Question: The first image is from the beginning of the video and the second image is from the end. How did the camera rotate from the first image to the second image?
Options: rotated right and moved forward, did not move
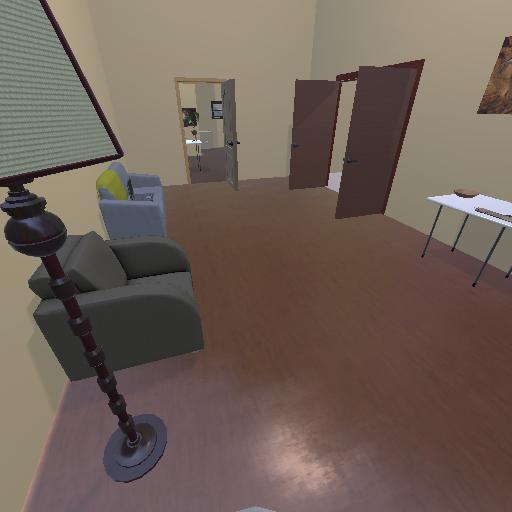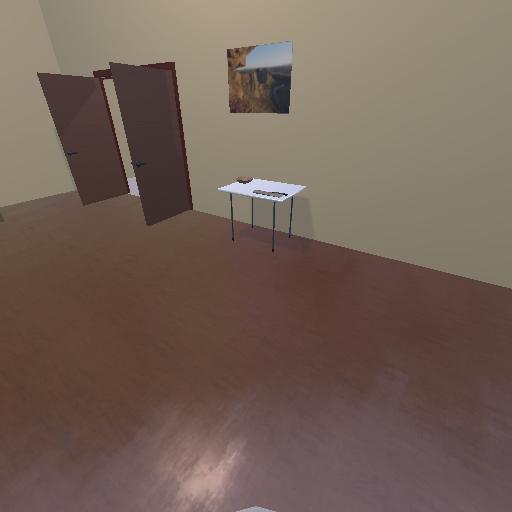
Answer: rotated right and moved forward